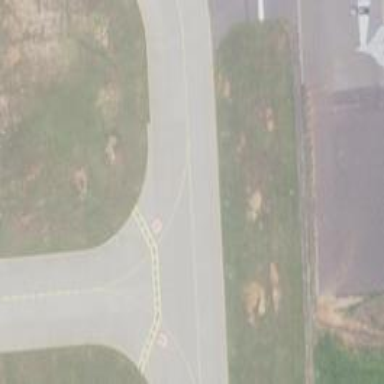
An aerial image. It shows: Image of taxiway at airport.